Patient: sex M, age 36
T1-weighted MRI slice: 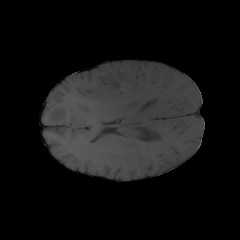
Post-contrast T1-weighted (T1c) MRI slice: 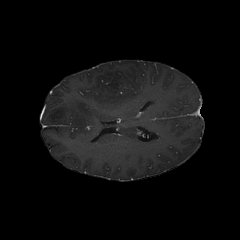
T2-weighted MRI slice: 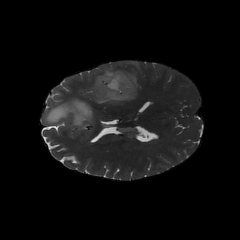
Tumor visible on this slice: yes
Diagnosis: Glioblastoma, IDH-wildtype
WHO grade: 4